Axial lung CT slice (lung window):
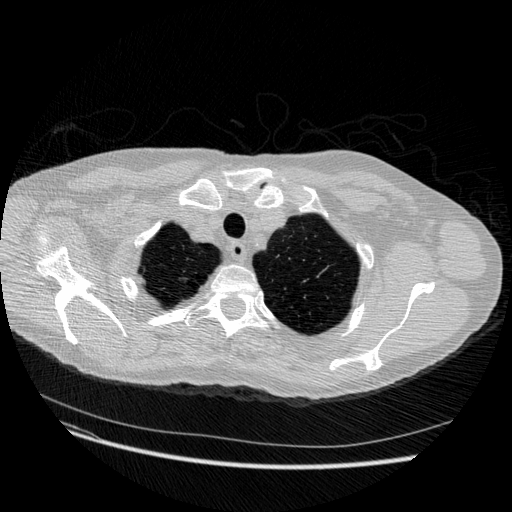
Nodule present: no